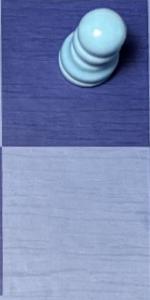
Label: Empty